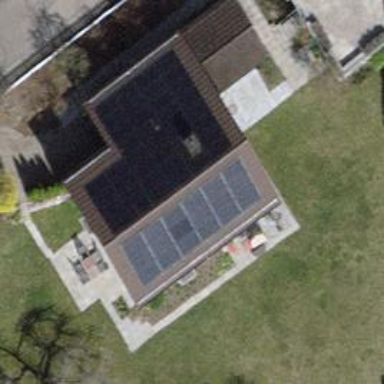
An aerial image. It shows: Solar photovoltaic panel generator.